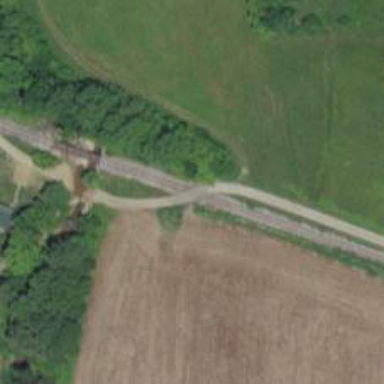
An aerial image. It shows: Level crossing along the railway.